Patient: sex F, age 57
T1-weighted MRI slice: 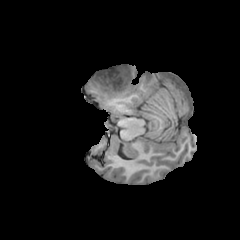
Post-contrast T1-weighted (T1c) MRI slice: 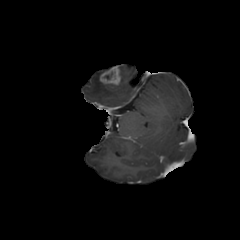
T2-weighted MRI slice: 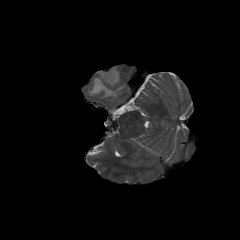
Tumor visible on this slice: yes
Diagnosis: Glioblastoma, IDH-wildtype
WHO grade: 4